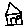
Label: house